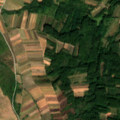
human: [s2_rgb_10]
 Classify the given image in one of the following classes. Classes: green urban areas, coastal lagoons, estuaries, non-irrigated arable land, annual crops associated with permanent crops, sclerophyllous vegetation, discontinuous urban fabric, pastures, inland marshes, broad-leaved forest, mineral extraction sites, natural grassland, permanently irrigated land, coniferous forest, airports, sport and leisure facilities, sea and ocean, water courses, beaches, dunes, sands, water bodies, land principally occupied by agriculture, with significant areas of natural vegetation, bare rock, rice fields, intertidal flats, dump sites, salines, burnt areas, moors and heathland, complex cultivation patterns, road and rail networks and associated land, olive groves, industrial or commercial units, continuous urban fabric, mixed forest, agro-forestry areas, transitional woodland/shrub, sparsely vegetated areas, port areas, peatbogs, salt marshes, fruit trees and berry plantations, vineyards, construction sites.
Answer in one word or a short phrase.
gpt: complex cultivation patterns, land principally occupied by agriculture, with significant areas of natural vegetation, broad-leaved forest, transitional woodland/shrub